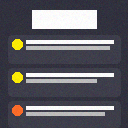
Screen state: on